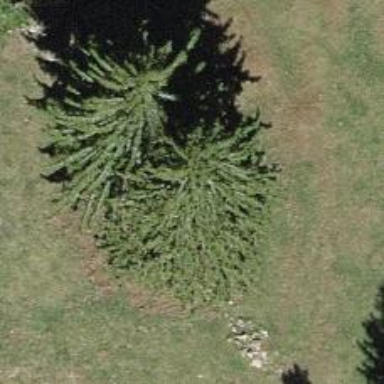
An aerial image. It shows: Agricultural area characterized by evergreen needle-leaved trees.